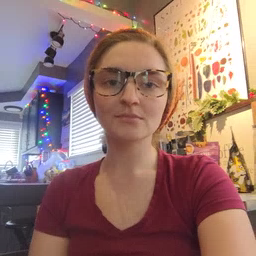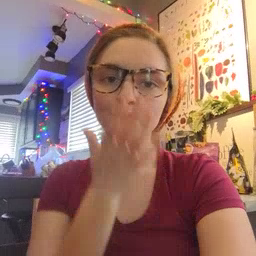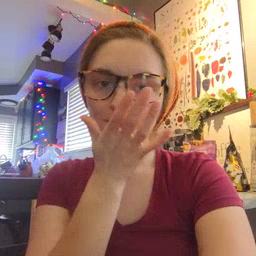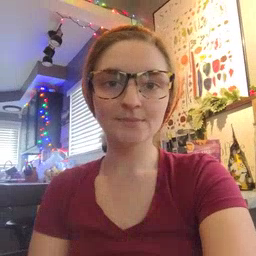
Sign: grass